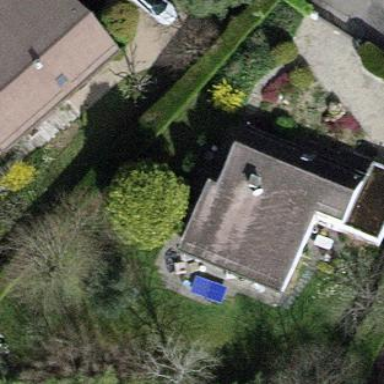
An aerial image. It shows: Garden enclosed by fence.